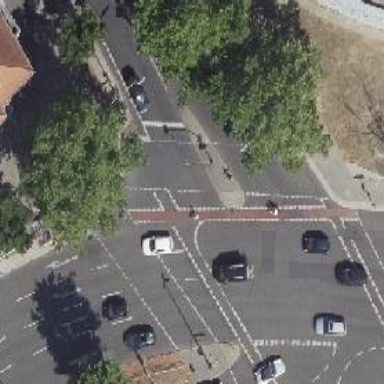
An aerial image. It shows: Footway that serves as traffic island.